Field crop: maize
Growth stage: 2
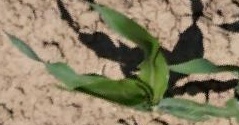
Species: maize